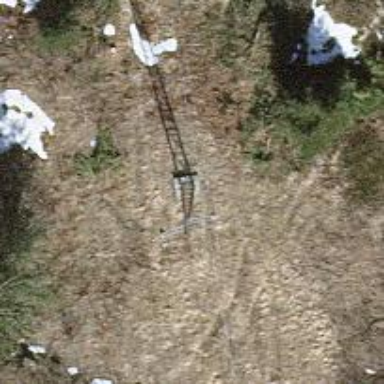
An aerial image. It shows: Power tower.